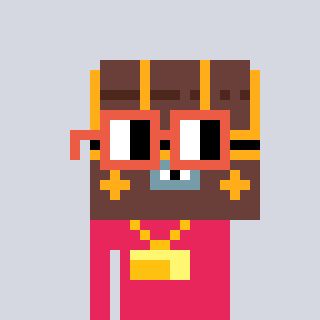
a pixel art character with square orange glasses, a treasure chest-shaped head and a redpinkish-colored body on a cool background